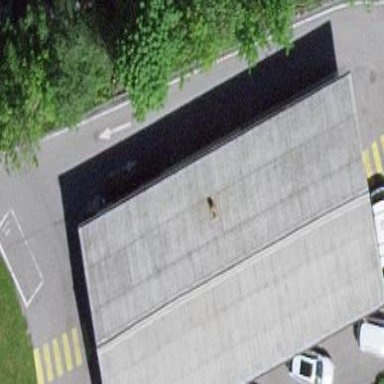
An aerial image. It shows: Building that houses car repair shop.